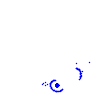
Particle: kaon